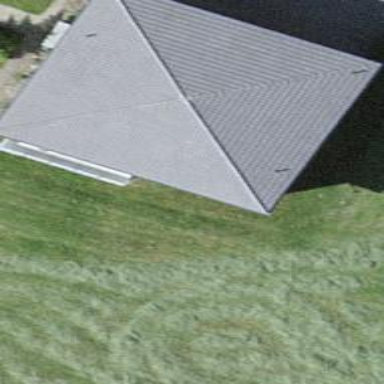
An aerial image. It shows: House with pyramidal roof shape.